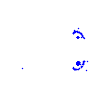
Particle: electron